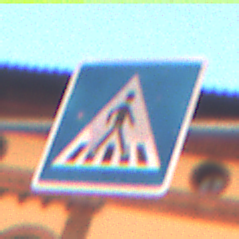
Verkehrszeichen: FussgaengerueberwegLinks
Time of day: SunriseSunset
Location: Outdoor (Urban)
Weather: Clear
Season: NotSpecified
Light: Natural